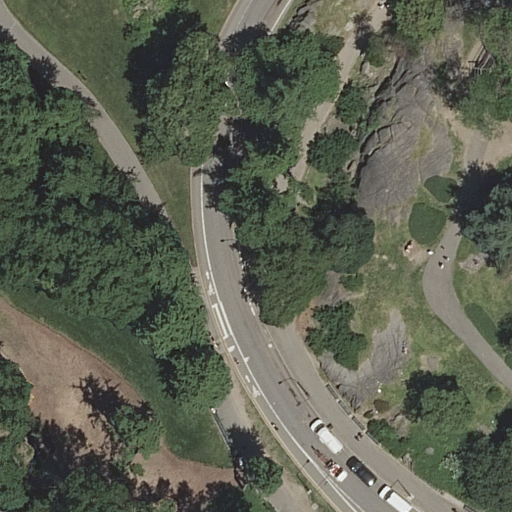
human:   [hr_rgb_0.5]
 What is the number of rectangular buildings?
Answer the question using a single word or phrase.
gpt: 1

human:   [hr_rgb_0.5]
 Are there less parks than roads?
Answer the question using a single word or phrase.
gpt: yes

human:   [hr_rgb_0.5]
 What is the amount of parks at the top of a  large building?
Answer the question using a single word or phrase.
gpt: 0

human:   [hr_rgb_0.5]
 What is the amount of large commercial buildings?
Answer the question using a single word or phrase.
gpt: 0

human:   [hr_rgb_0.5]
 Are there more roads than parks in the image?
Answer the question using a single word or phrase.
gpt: yes

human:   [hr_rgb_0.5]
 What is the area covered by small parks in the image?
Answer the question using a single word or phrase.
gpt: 0m2

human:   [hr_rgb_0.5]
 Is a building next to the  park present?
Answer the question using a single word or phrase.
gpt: yes

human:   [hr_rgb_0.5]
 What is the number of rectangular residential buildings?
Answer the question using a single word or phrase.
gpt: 0

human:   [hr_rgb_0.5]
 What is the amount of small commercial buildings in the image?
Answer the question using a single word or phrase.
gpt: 0

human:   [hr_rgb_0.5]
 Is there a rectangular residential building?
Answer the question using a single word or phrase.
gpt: no

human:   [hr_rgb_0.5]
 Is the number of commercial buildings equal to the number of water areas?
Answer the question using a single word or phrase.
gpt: yes

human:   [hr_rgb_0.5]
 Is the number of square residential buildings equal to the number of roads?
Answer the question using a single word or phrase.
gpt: no

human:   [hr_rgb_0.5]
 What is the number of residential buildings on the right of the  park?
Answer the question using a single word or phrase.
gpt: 0

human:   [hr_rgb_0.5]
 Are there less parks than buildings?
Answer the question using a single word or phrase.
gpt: no

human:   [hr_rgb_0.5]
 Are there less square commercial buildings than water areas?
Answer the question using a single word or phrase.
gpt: no

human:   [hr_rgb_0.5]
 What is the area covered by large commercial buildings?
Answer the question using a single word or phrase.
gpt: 0m2

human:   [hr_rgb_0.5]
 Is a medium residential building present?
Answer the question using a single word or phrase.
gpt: no

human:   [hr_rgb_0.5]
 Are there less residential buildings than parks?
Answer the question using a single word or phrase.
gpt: yes

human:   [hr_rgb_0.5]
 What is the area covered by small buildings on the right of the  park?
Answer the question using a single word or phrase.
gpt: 63m2

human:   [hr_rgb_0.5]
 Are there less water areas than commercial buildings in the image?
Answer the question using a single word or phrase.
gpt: no

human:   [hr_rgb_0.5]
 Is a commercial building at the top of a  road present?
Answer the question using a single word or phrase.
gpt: no

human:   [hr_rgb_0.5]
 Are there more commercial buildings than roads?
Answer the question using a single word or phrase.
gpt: no

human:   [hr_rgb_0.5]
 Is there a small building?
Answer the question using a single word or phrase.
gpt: yes

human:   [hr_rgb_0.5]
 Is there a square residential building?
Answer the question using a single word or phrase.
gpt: no

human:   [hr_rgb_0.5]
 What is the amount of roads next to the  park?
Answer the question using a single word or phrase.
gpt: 7

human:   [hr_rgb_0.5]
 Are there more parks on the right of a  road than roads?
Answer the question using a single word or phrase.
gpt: no

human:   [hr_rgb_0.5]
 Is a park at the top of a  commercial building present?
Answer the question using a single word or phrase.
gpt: no

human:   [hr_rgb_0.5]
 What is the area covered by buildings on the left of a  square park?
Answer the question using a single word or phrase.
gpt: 0m2

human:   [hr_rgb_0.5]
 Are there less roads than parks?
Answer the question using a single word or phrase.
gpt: no

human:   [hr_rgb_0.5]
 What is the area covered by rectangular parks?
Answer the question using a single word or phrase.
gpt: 10625m2

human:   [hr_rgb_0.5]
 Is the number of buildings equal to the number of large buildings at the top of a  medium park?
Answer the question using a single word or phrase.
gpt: no

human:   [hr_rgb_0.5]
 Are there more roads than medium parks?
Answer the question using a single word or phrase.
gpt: yes

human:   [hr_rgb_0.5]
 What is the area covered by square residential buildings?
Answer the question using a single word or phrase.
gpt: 0m2

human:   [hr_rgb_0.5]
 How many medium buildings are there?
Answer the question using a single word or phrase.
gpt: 0

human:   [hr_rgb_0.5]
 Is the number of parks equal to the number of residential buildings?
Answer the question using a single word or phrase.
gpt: no

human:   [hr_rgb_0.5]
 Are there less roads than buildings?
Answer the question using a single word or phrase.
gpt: no